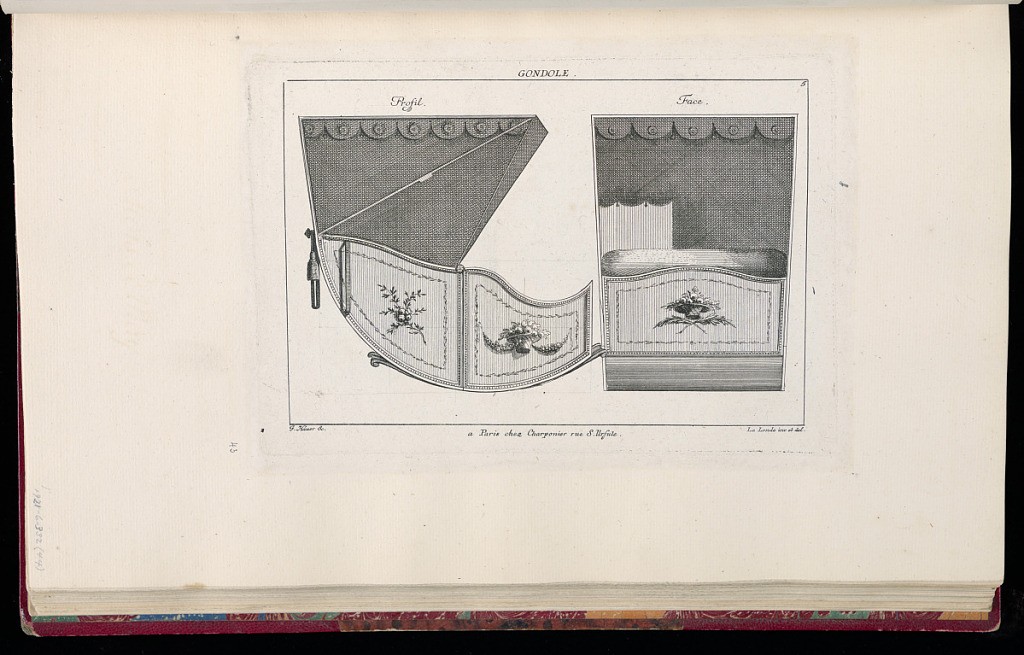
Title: GONDOLE
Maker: Richard de Lalonde, French, active 1780–96
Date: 1780-1796
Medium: Etching on off-white laid paper
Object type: Print
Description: Profile and front view of a design for a carriage seat decorated with ornament motifs including rosettes and floral bouquets. The plate is signed and numbered.